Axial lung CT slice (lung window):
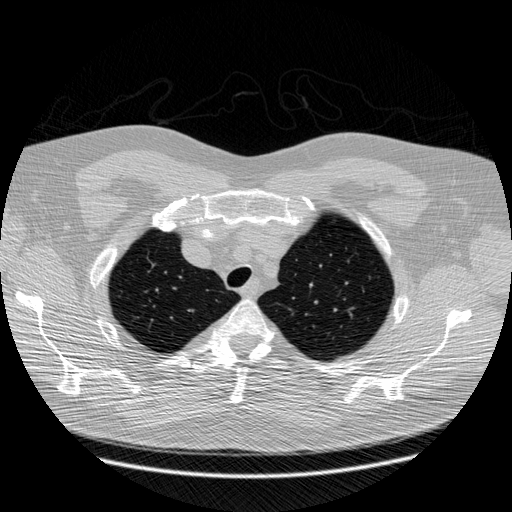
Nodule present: no